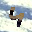
Label: 4